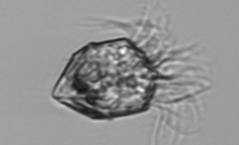
Label: Strombidium_morphotype1